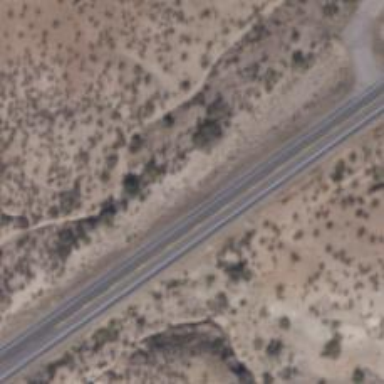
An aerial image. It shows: Abandoned road.